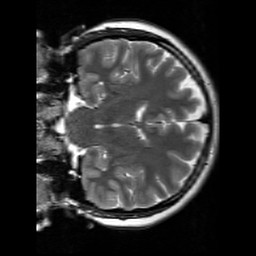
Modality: T2w
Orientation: coronal
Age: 19
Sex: female
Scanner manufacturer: siemens
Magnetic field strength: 3 T
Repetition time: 7 s
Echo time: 0.09 s